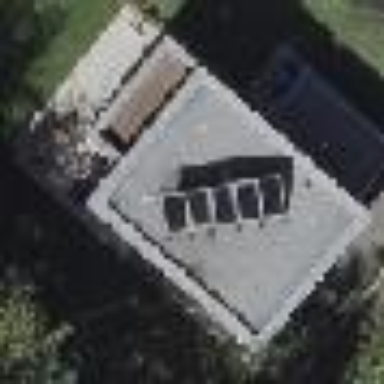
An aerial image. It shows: Detached building with flat roof.